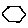
Label: hexagon